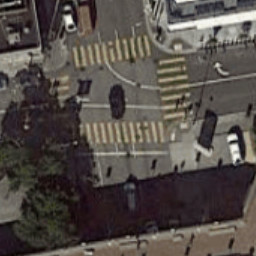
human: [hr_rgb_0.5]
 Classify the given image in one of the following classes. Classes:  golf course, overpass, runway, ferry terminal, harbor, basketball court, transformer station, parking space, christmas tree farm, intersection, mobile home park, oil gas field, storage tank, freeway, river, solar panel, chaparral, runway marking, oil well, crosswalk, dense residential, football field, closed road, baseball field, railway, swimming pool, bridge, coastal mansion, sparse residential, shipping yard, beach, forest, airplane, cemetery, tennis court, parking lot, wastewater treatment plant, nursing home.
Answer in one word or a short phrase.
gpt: crosswalk